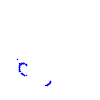
Particle: kaon